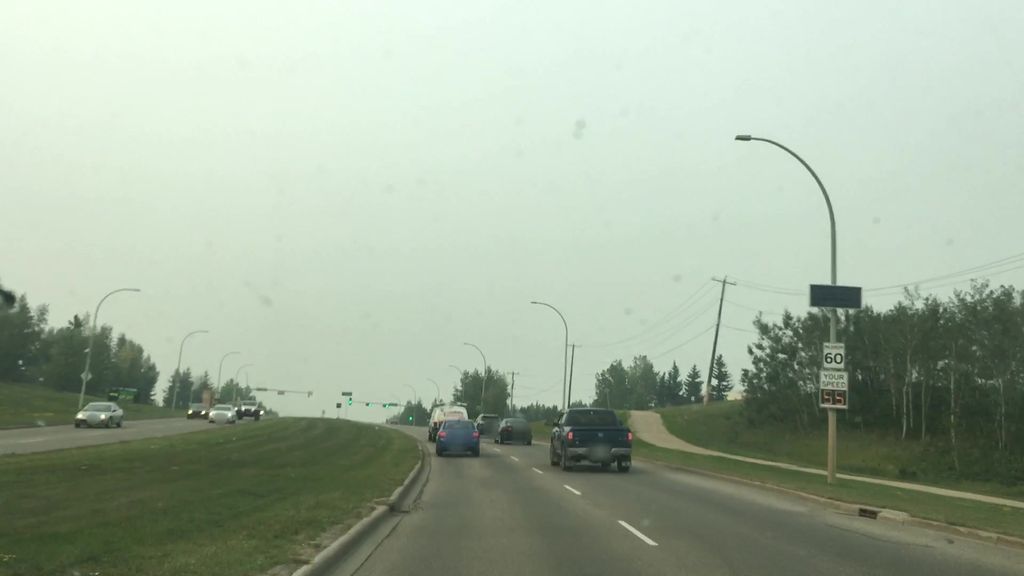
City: edmonton